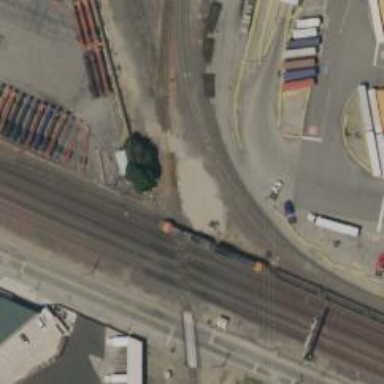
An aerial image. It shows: Railway crossing.